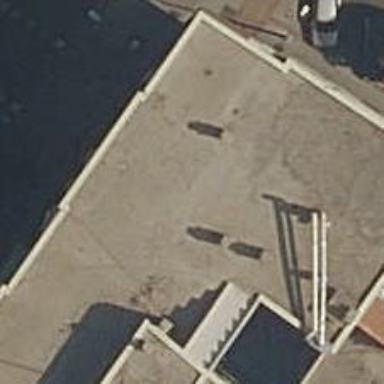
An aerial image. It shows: Car shop.